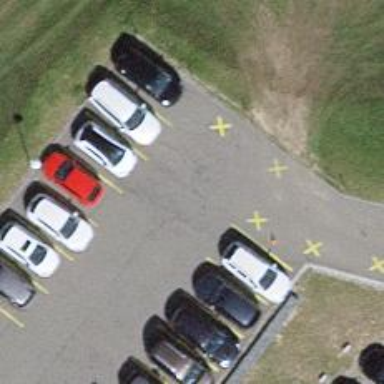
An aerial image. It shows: Road serving as parking aisle.